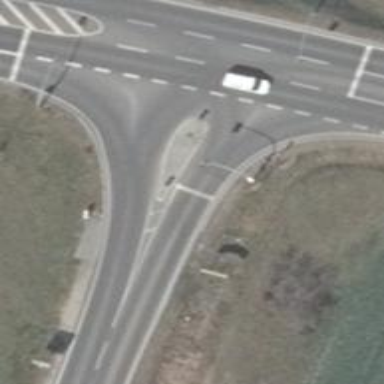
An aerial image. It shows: Road with traffic signals.